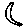
Label: moon